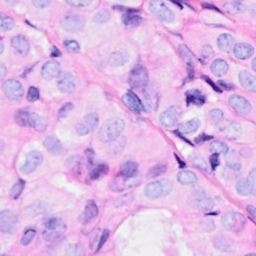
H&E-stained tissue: Breast